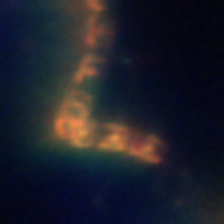
Taxon: Chaetoceros
Group: Diatoms